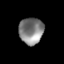
Tissue: skin
Cell type: Epithelial cells
Senescence score: 0.194
Nuclear area (px): 625
Mean DAPI intensity: 131.381